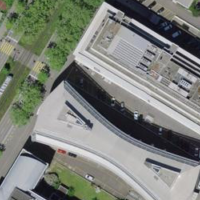
EUNIS habitat code: 54
Species observed at this site:
Aegopodium podagraria